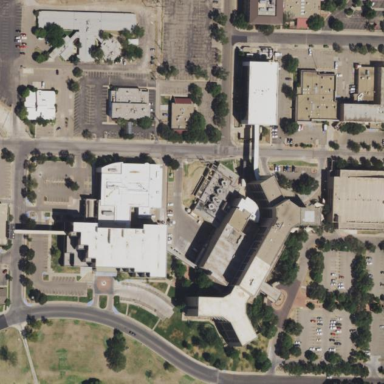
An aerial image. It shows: Hospital providing healthcare services.